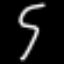
Label: squiggle